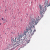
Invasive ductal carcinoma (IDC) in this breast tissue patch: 0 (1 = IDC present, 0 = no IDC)